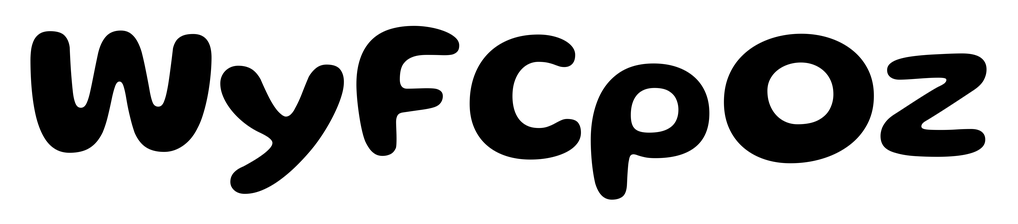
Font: Gluten_SemiBold